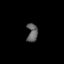
Tissue: lung
Cell type: Epithelial cells
Senescence score: 0.2416
Nuclear area (px): 186
Mean DAPI intensity: 98.409